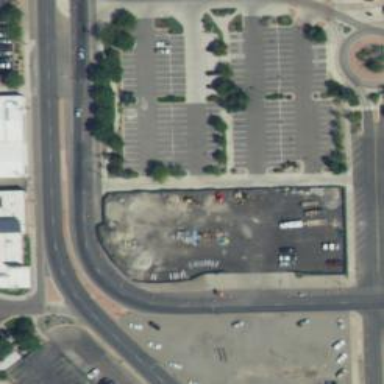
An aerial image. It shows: Parking space is available.